Question: I have a layout with 'column-width: 20em;' that contains a definition list. Sometimes a 'dt' will get stranded at the bottom of a column and it's 'dd' is at the top of the next column.
There's a <URL>

See the bottom of the first and third columns.
I know I can control the breaks inside an element with widows, orphans and column-break-inside, but is there a way to make the two elements behave as one?
<URL> is about a similar problem, but it doesn't feel like each 'dt' 'dd' pair is semantically a section.
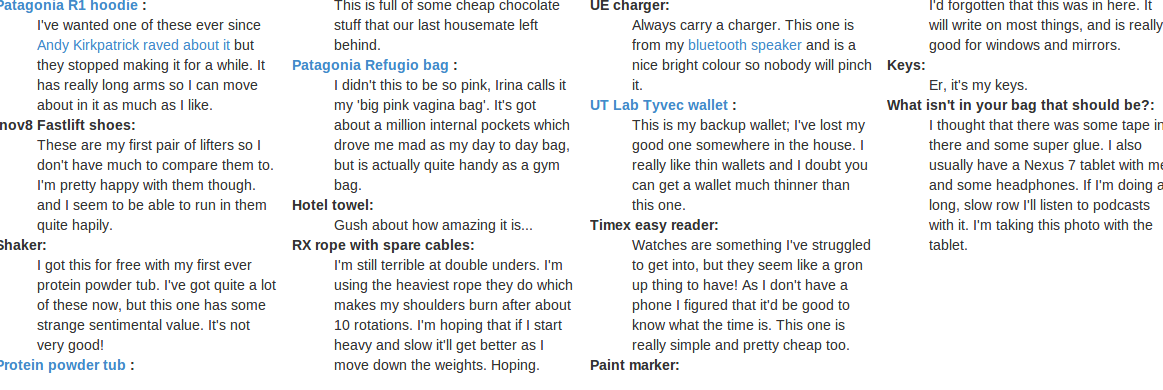
Answer: Although multi-column layout as such is relatively widely supported in modern browsers, the control of <URL>
You cannot use anything except 'dt' and 'dd' inside a 'dl'. This is not just a formal rule; browsers actually enforce it, ignoring any attempts at using a wrapper around a 'dt' and a 'dd'. This is really a design flaw in the very 'dl' element.
Thus, what you can do is to use other markup instead of 'dl', e.g.
'''
<div class=dl>
<div class=pair>
<div class=dt>...</div>
<div class=dt>...</div>
</div>
<div class=pair>
<div class=dt>...</div>
<div class=dt>...</div>
</div>
...
</div>
'''
You can then style it this way:
'''
.dl {
-webkit-column-width: 20em;
-moz-column-width: 20em;
column-width: 20em;
}
.dd {
margin-left: 1em;
}
.pair {
break-inside: avoid-column;
-webkit-column-break-inside: avoid;
}
'''
This prevents the undesired column breaks in modern versions of IE and in Chrome. I'm afraid there's no way to make it work on Firefox.
It seems that if you wrap the '<div class=pair>' element inside a single-cell table, '<table><tr><td><div class=pair>...</div></table>', then Firefox does not break that element in column formatting. Perhaps the reason is that it generally tries to avoid column breaks inside a table cell, which is rather sensible.